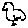
Label: bird